Chest X-ray:
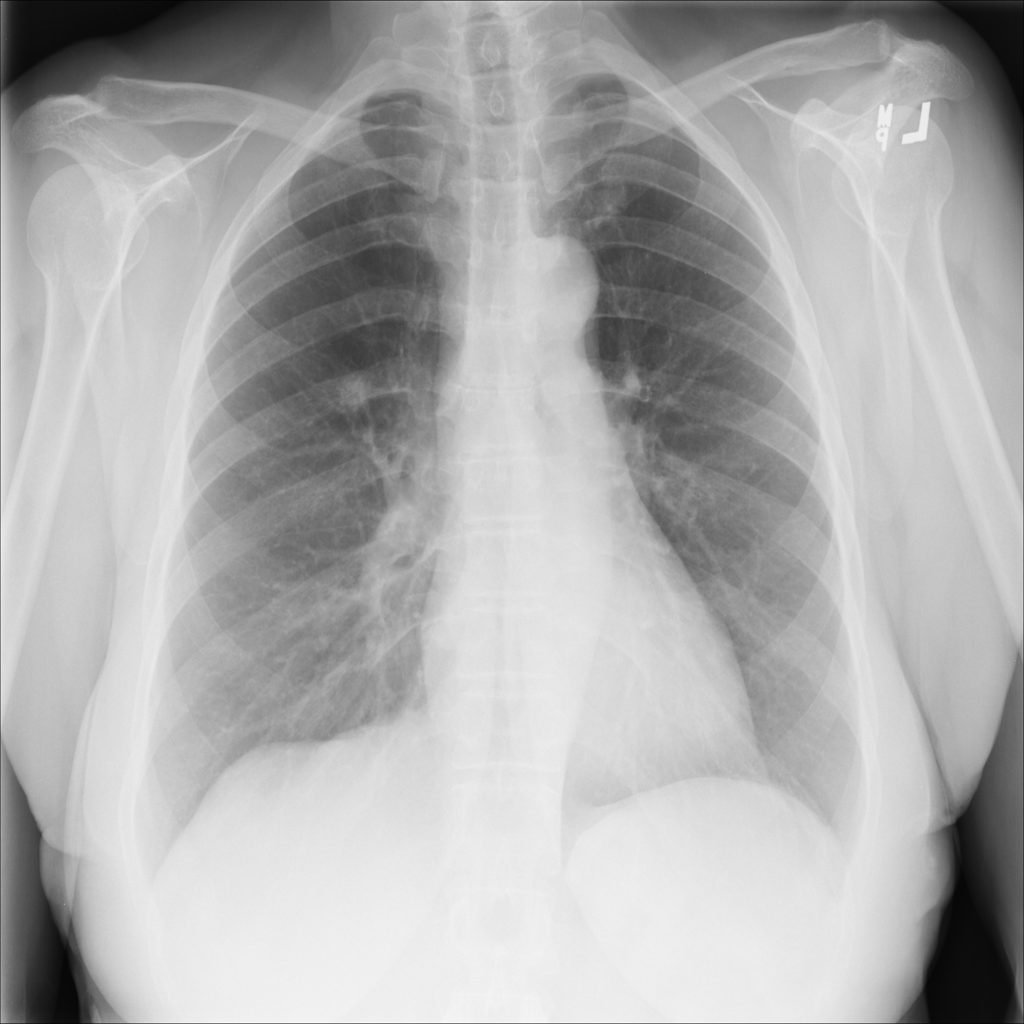
Findings: Nodule
No abnormal finding: no